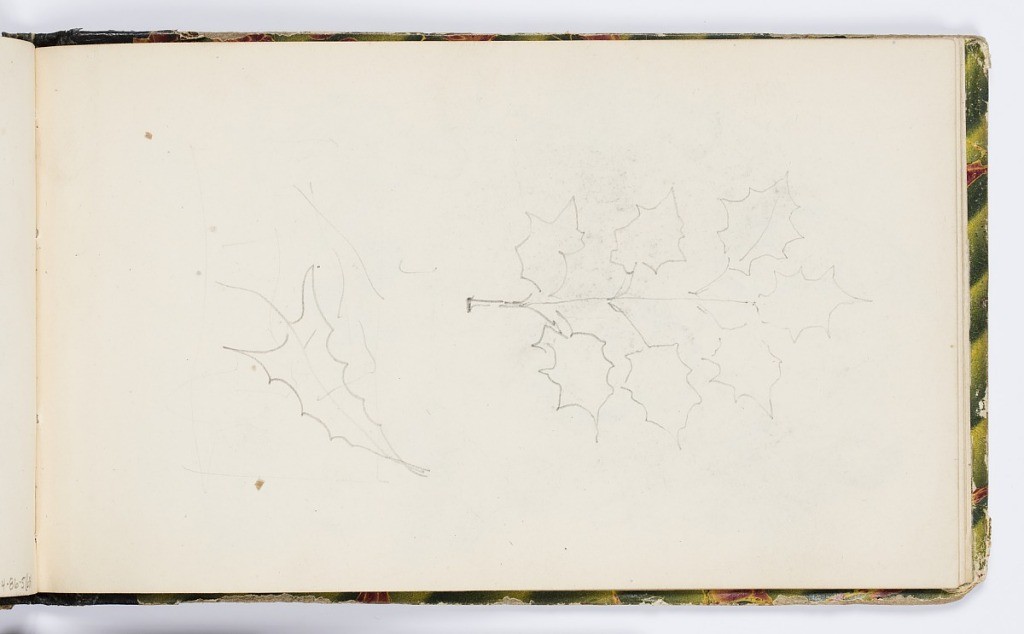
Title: Sketchbook Page: Leaves
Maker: Kenyon Cox, American, 1856–1919
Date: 1875
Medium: Graphite on paper
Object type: Sketchbook folio
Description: Above, branch with leaves, possibly holly or oak leaves. Additional sketch of leaf, below.